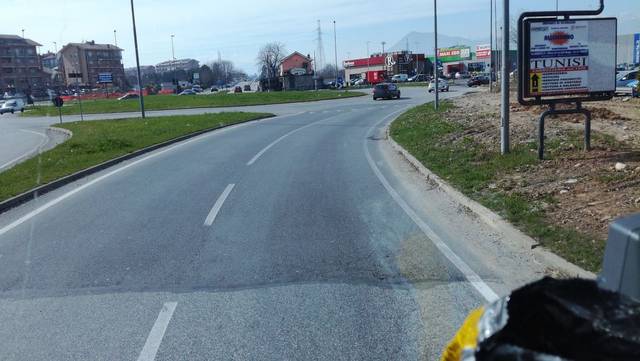
Region: Italy
Coordinates: 45.096, 7.577